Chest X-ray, AP view. Patient: 65 years old, sex M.
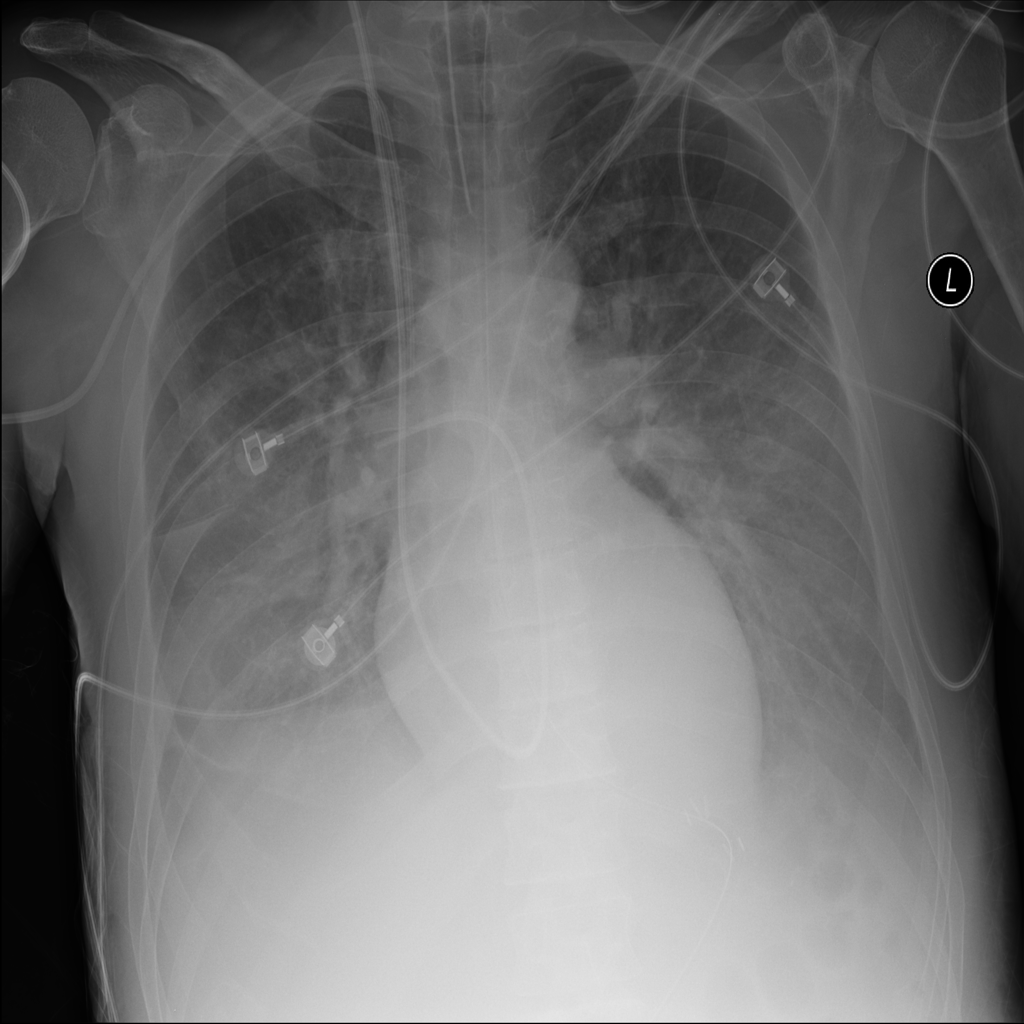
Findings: Effusion, Infiltration, Pleural_Thickening